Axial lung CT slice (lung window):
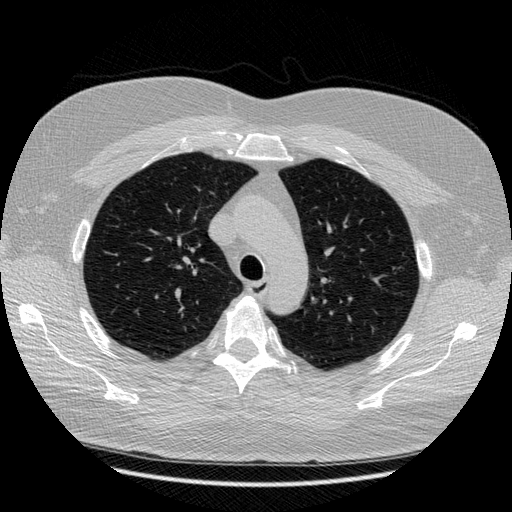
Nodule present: no